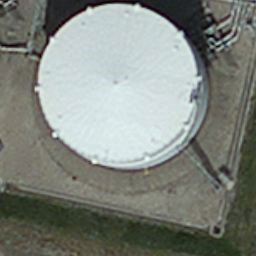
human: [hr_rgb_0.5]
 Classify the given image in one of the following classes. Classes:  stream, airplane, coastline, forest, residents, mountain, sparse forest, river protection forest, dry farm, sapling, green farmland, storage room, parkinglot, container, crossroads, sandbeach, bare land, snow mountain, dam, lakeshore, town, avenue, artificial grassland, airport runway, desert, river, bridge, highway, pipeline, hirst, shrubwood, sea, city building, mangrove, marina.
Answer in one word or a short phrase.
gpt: storage room